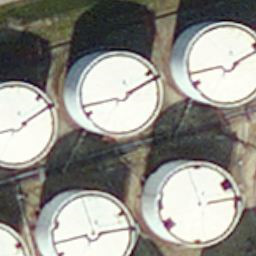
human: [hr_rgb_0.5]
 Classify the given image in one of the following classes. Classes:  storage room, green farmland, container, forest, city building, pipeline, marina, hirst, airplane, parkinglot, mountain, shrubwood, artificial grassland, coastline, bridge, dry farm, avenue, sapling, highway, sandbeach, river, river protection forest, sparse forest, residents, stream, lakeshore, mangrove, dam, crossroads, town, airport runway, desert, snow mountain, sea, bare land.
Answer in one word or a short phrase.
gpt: storage room